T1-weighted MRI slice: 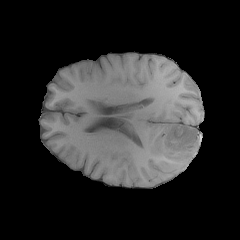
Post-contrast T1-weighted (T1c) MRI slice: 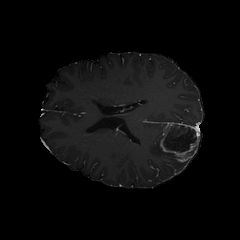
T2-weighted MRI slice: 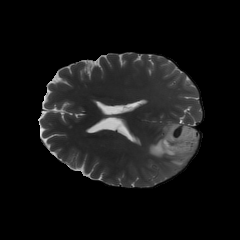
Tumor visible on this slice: yes